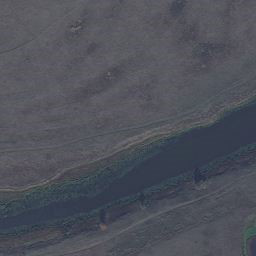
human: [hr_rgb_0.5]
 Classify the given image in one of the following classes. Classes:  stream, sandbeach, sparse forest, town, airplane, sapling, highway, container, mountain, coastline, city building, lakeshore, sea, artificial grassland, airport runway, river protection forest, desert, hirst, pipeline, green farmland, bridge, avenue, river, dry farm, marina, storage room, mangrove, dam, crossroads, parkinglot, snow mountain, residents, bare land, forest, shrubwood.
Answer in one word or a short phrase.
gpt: river